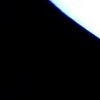
Label: space